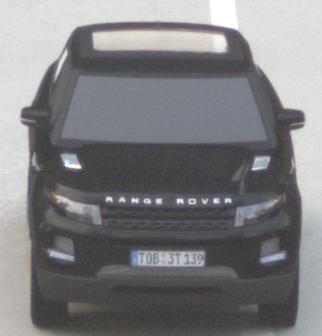
Make: Land Rover
Model: Range Rover Evoque 2.0 Si4
Detailed model: Range Rover Evoque (I)
Model produced from: 2011/08
Model produced until: 2013/11
Doors: 5
Color: black
Road condition: dry road
Daytime: morning or afternoon
Contrast: low contrast